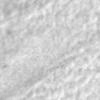
Label: no_change